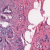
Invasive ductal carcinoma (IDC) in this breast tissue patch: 1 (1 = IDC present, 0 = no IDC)